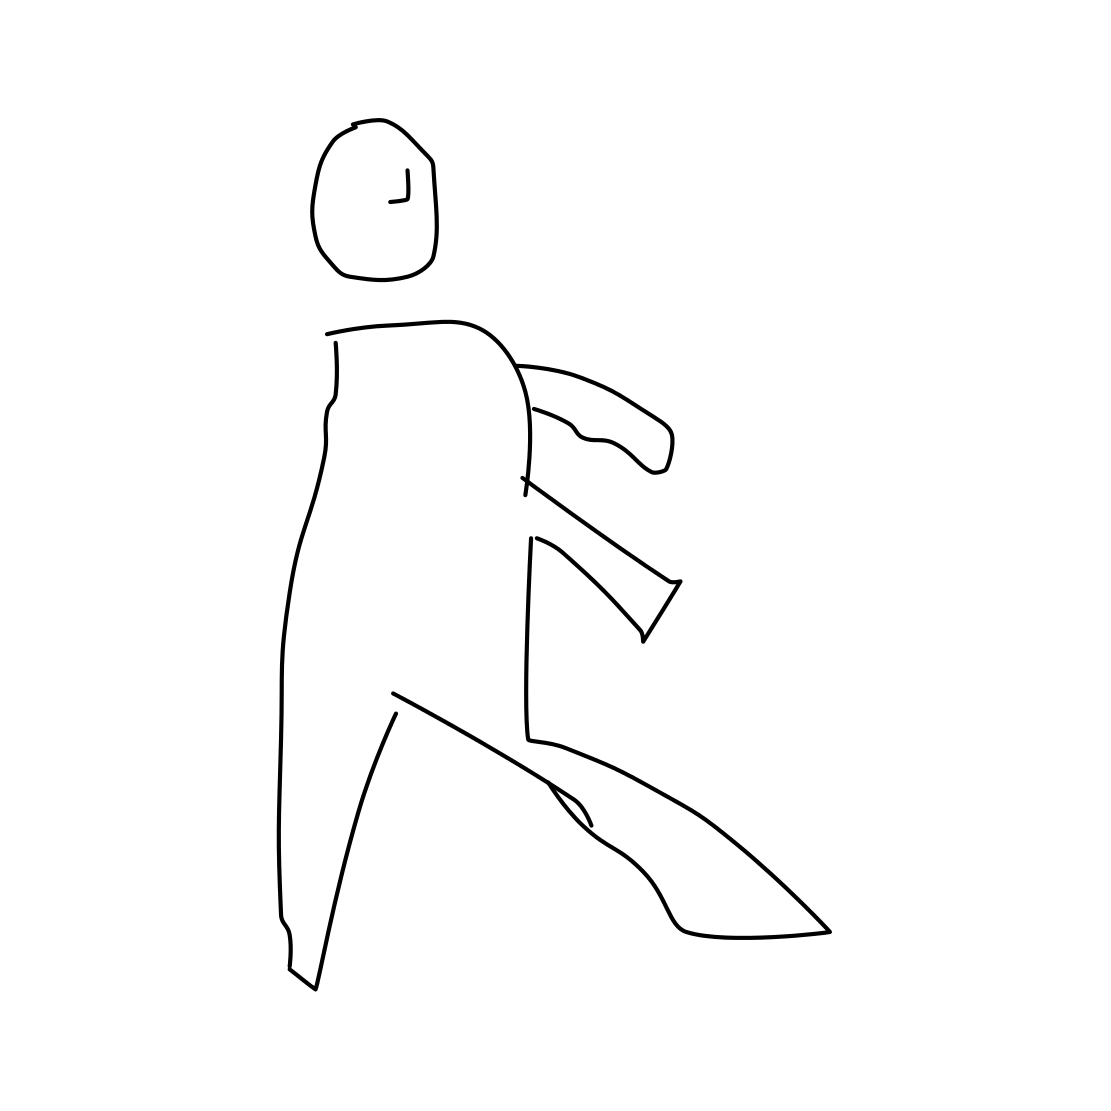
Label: person walking